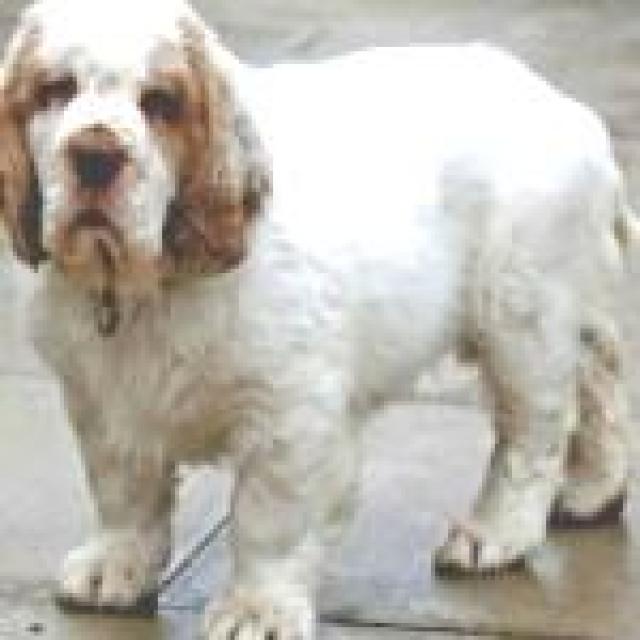
Healthy canine skin — no visible lesions, inflammation, or abnormalities. The skin and coat appear normal.